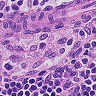
Metastatic tissue present: no